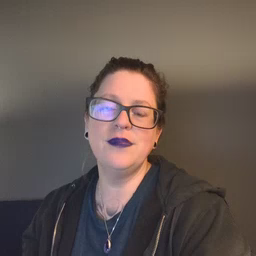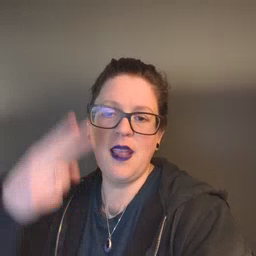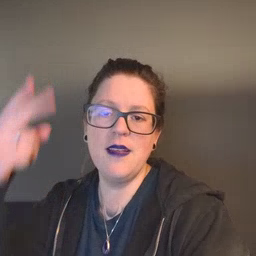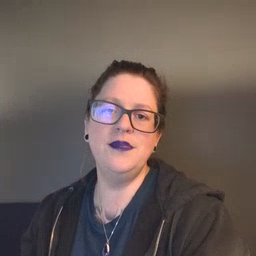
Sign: high